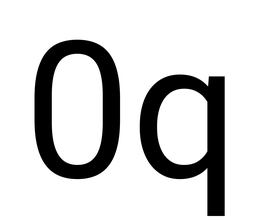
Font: Roboto_Regular